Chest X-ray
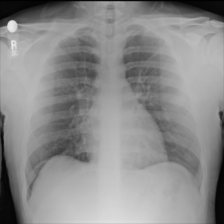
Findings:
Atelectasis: negative
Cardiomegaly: negative
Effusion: negative
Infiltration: negative
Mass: negative
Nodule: negative
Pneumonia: negative
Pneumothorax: negative
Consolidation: negative
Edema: negative
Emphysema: negative
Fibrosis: negative
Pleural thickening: negative
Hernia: negative